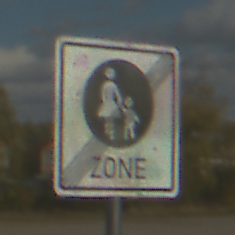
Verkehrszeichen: EndeFussgaengerzone
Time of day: MorningAfternoon
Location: Outdoor (RoadRail)
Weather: PartlyCloudy
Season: NotSpecified
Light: Natural